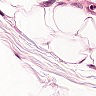
Metastatic tissue present: no